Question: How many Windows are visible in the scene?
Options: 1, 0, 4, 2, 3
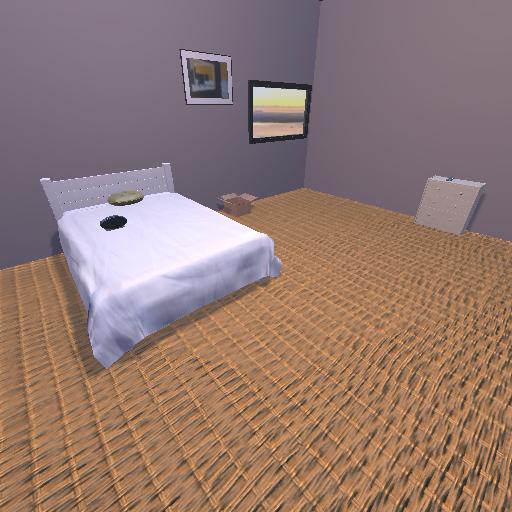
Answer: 1